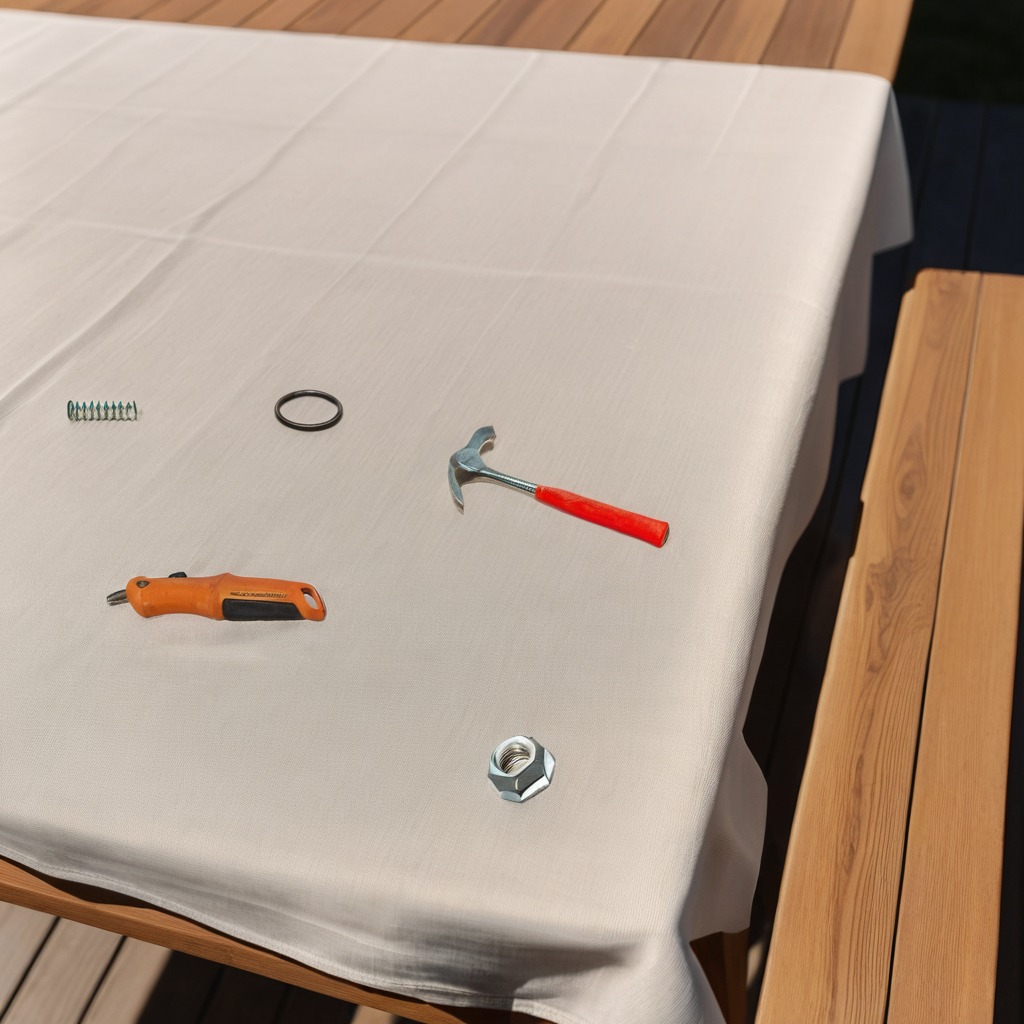
A rubber Oring, a utility knife, a hammer, a coiled metal spring, and a metal nut are lying on the wooden table.